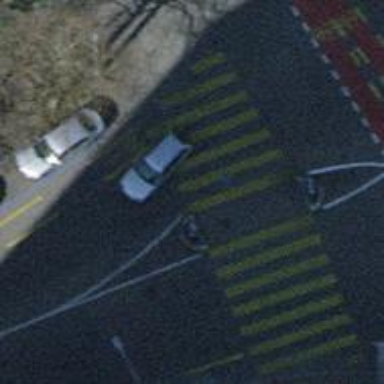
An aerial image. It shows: Marked road crossing with pedestrian island.